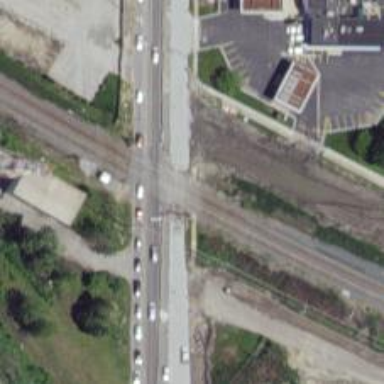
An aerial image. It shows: Railway crossing.